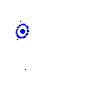
Particle: electron